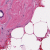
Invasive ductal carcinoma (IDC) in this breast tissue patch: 0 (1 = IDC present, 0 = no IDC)